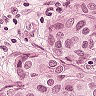
Metastatic tissue present: yes